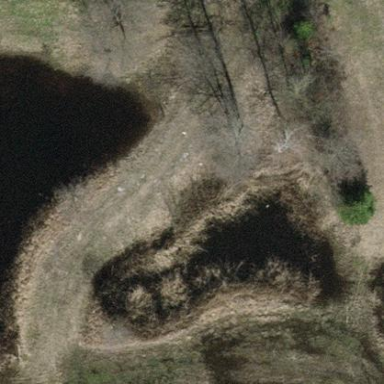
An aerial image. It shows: Pond with natural water.